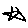
Label: star